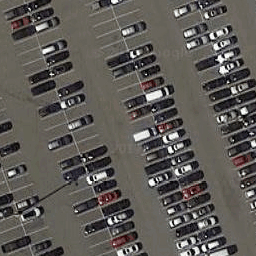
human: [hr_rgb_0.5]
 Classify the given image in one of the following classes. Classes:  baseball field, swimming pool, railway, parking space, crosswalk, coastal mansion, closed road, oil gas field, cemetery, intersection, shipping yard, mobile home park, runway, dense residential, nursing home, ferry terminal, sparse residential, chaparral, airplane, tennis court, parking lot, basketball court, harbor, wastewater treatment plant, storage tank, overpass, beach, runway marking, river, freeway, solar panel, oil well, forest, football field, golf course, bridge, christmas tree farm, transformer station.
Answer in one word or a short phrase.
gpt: parking lot